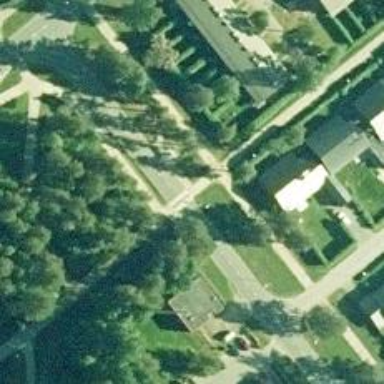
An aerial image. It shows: Asphalt cycleway.